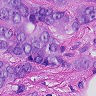
Metastatic tissue present: yes